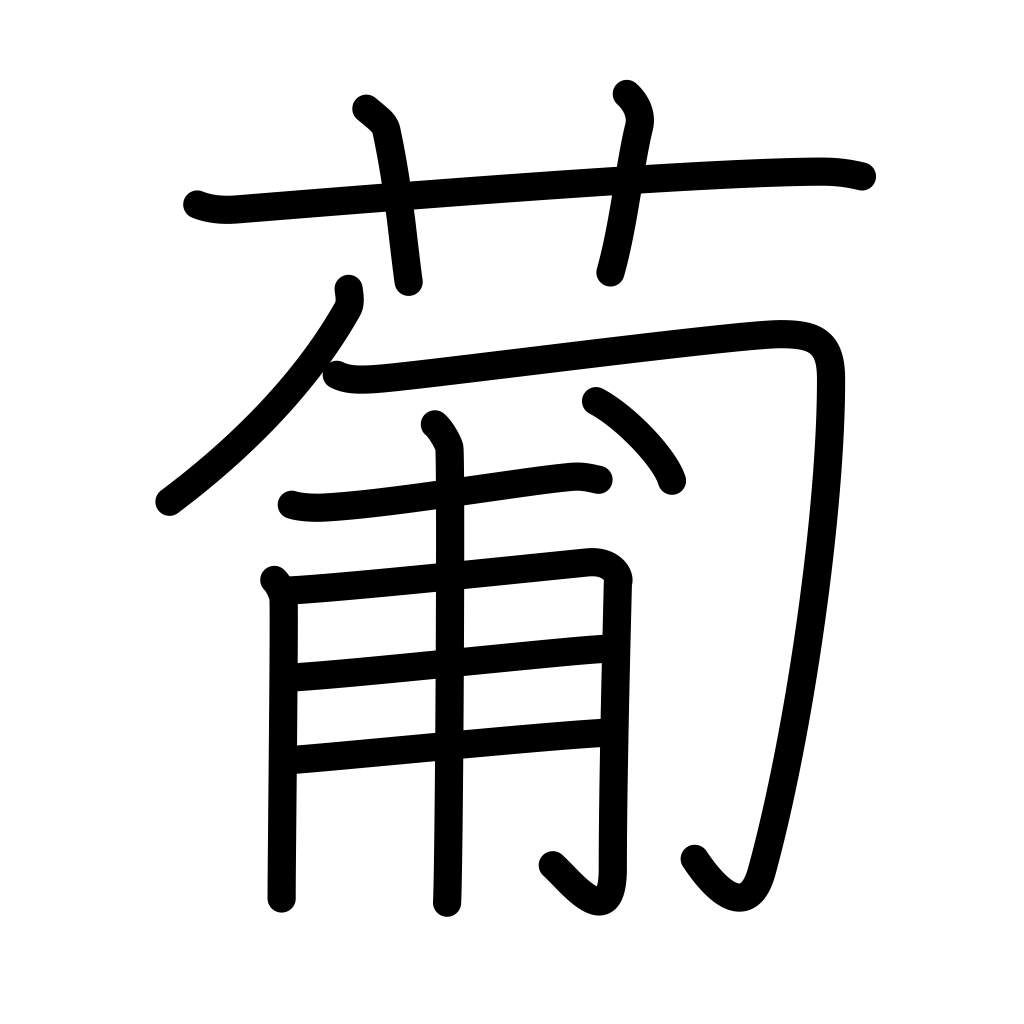
Meaning: wild grape, Portugal